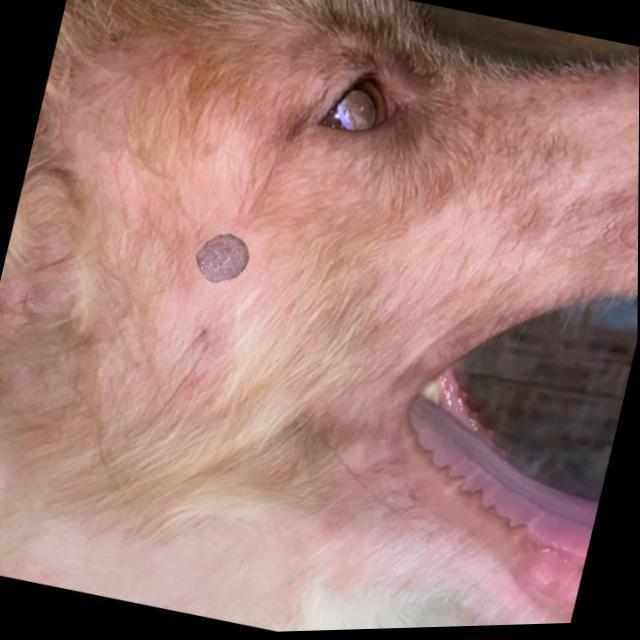
Canine ringworm (Dermatophytosis) — fungal infection caused by Microsporum or Trichophyton. Presents with circular alopecia, scaling, crusting, and broken hairs.